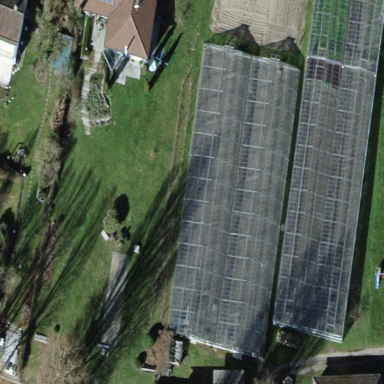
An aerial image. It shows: Greenhouse.